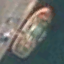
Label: Towing_vessel